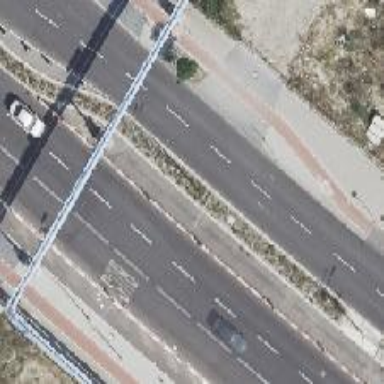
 there is sidewalk with surface of asphalt and paving stones."